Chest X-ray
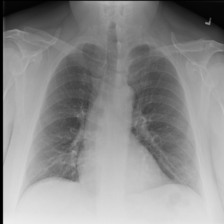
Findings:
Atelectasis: negative
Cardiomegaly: negative
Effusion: negative
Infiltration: negative
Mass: negative
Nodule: negative
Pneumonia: negative
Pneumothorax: negative
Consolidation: negative
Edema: negative
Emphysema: negative
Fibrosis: negative
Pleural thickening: negative
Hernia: negative